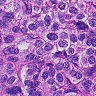
Metastatic tissue present: yes